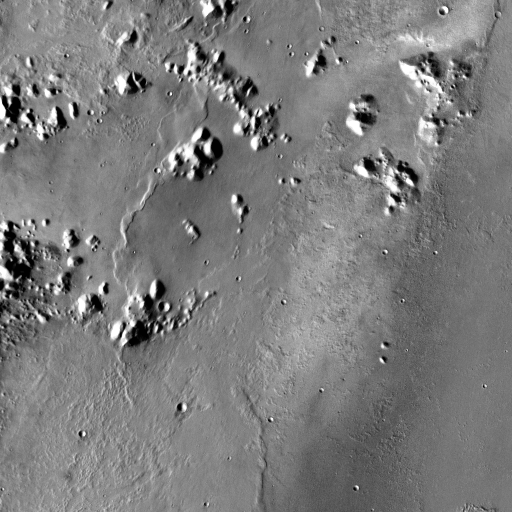
Crater classes present: Background, Other